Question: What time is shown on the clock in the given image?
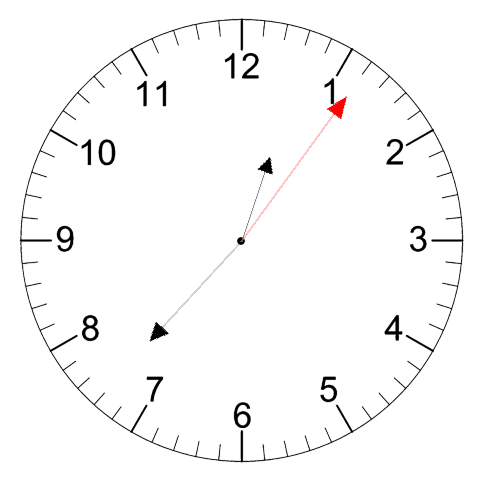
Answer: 12:37:06